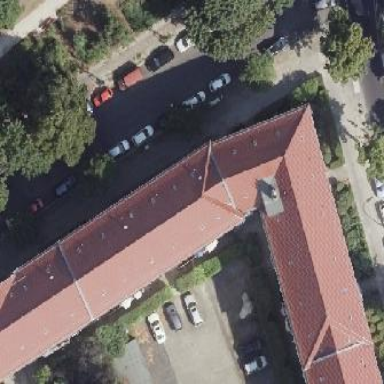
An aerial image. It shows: Gabled roof on building that houses apartments.